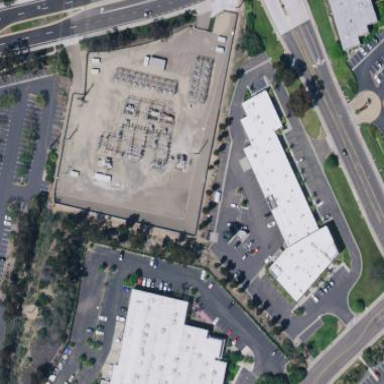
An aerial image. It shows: Power substation.